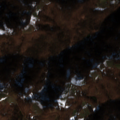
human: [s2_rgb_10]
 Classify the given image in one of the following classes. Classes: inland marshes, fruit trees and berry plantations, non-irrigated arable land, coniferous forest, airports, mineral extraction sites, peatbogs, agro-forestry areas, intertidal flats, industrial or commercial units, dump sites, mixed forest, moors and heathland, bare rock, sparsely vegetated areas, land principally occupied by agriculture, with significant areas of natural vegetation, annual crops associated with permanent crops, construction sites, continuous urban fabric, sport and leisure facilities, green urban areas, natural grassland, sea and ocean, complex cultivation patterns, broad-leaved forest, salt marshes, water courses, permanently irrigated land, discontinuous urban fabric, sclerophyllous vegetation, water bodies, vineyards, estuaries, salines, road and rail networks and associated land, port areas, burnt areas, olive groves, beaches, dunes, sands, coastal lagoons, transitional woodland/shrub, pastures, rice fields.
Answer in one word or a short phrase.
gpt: pastures, broad-leaved forest, transitional woodland/shrub